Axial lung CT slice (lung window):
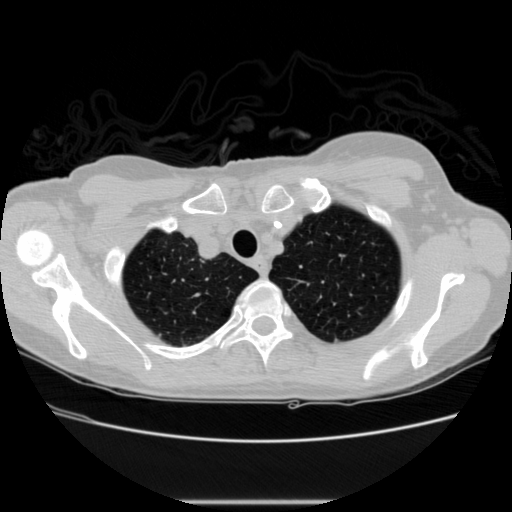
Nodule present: no